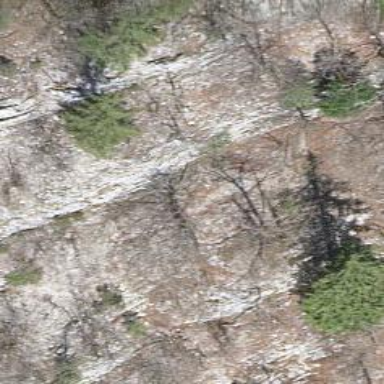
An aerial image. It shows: Cliff in nature.